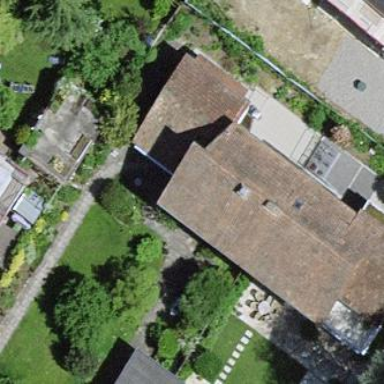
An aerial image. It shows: Semidetached house.